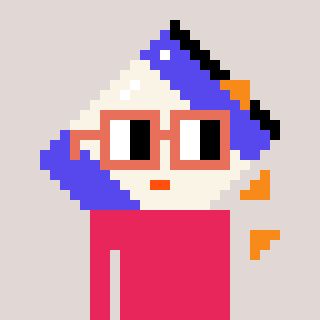
a pixel art character with square orange glasses, a chips-shaped head and a redpinkish-colored body on a warm background